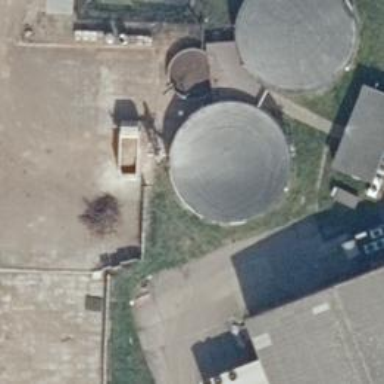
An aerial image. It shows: Storage tank with man-made structure.